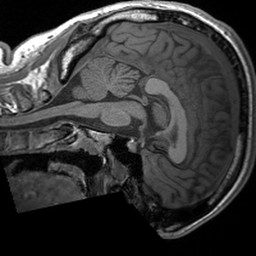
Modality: T1w
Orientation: sagittal
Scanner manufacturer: siemens
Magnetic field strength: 3 T
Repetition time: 1.54 s
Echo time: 0.00234 s